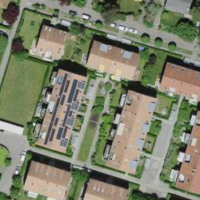
EUNIS habitat code: 54
Species observed at this site:
Veronica filiformis